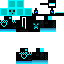
A male skeleton skin with dark skin, wearing brown helmet dressed in a blue armor chest and black pants, featuring a closed mouth.